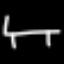
Label: bed